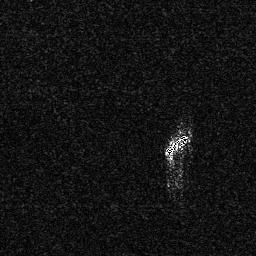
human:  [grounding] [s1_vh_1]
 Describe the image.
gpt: In the satellite image, there is  <ref>1 medium ship </ref> <box>[[63, 51, 73, 60, 0]]</box> located at center.